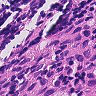
Metastatic tissue present: yes